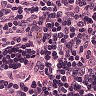
Metastatic tissue present: no